Question: ## Objective
To create a smooth dropdown when the mobile navigation is expanded.
## Background
I currently have the prototype of a mobile navigation menu.

When you click on the menu, the mobile navigation "expands" by having the class swapped which has a 'height: auto'
I did try adding transitions to the '.expanded' CSS class which ended up not working because it seems that the jQuery is just swapping the classes abruptly.
## Question
How can I tweek my CSS and/or jQuery to accomplish a smoother dropdown.
## Current State
I have the demo on <URL>
### HTML
'''
<div class="nav-mobile-wrapper">
<div class="collapsed">
<nav class="nav-mobile">
<ul>
<li><a href="/trends">Trends<i class="fa fa-bar-chart-o ml6"></i></a></li>
<li><a href="/docs">Docs<i class="fa fa-file-o ml6"></i></a></li>
<li><a href="/images">Images<i class="fa fa-file-photo-o ml6"></i></a></li>
<li><a href="/videos">Videos<i class="fa fa-film ml6"></i></a></li>
</ul>
</nav>
</div>
<a href="#" class="nav-mobile-button">Additional Resources <i class="fa fa-bars ml6"></i></a>
</div>
'''
### CSS
'''
.nav-mobile-wrapper {
width: 768px;
max-width: 100%;
position: relative;
}
.collapsed {
height: 0px;
width: 100%;
overflow: hidden;
}
.nav-mobile {
background-color: #c0c0c0;
background-image: url('https://d13yacurqjgara.cloudfront.net/assets/noise-f1-99be850299aaf3f1e91225fa7a97228c.gif');
width: 100%;
text-align:right;
}
.nav-mobile-button {
display: block;
text-decoration: none;
background-color: #444;
font-size: 16px;
line-height: 30px;
text-align: right;
padding-right: 10px;
color: #fff;
}
.nav-mobile ul {
margin: 0;
list-style-type: none;
font-size: 16px;
line-height: 30px;
padding-left: 0;
}
.nav-mobile ul li {
padding-right: 10px;
}
.nav-mobile ul li a {
text-decoration: none;
display: block;
color: #333;
}
.nav-mobile ul li:hover {
background-color: #ba222b;
}
.nav-mobile ul li a:hover {
color: #f3f3f3;
}
.nav-mobile ul li:hover,
.nav-mobile ul li a:hover {
-webkit-transition: all 0.25s ease;
-moz-transition: all 0.25s ease;
-o-transition: all 0.25s ease;
transition: all 0.25s ease;
}
.expanded {
height: auto;
}
'''
### JS
'''
$('.nav-mobile-wrapper').find('a[href="#"]').on('click', function (e) {
e.preventDefault();
this.expand = !this.expand;
$(this).text(this.expand?"Close":"Menu");
$(this).closest('.nav-mobile-wrapper').find('.collapsed, .expanded').toggleClass('collapsed expanded');
});
'''
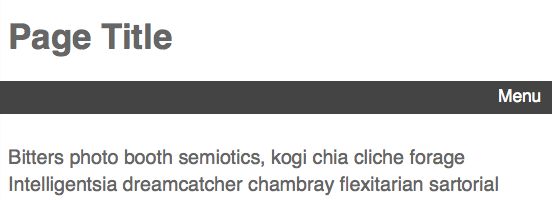
Answer: I personally like the jquery route with these sorts of things, here you go!
<URL>
edit- switched to slideToggle(), even easier!